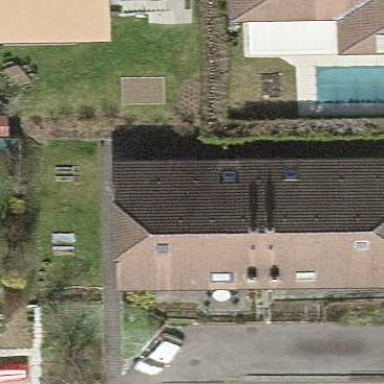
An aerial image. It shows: Terrace building.